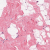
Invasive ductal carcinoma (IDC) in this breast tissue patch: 0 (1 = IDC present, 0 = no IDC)